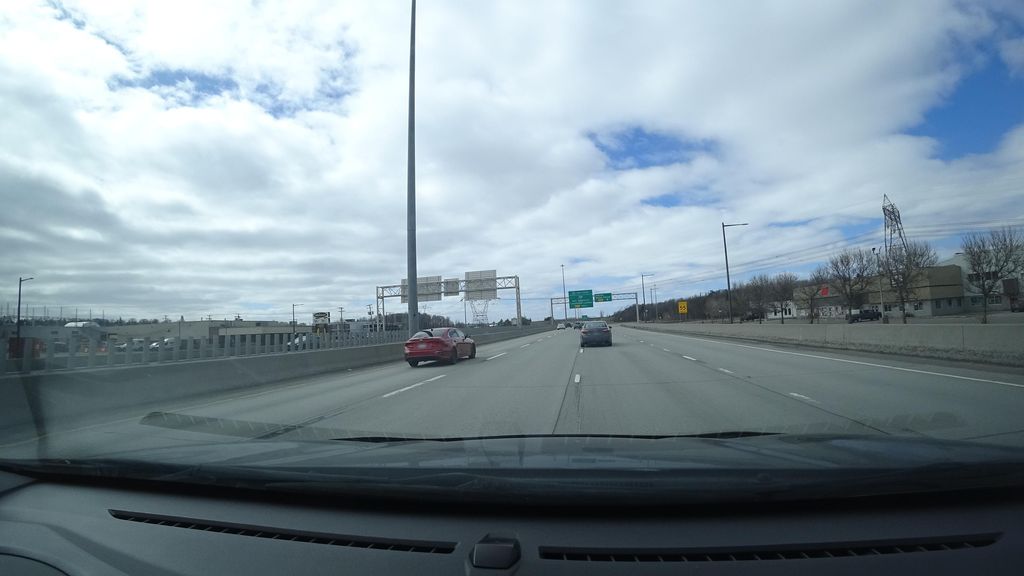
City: quebec_city